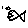
Label: fish